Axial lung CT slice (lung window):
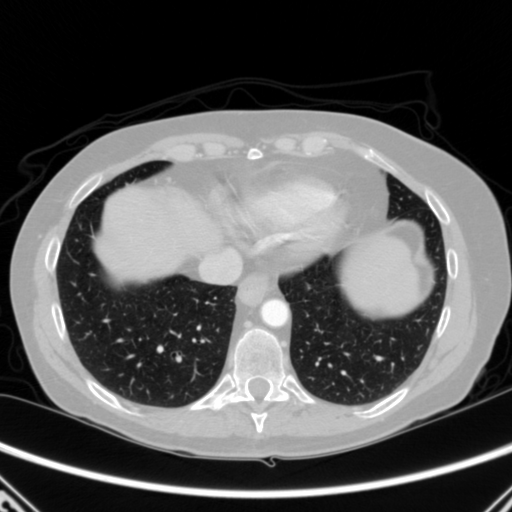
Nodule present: no